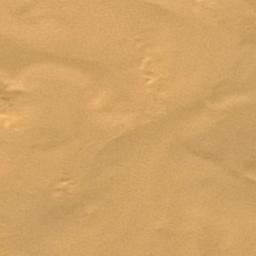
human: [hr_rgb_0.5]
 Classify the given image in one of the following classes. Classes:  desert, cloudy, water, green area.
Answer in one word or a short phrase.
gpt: desert